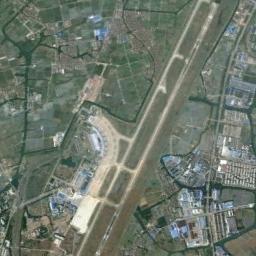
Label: airport